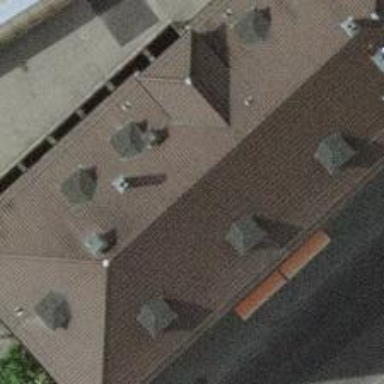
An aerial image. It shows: Restaurant.